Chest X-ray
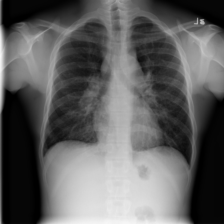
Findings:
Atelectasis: negative
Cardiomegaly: negative
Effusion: negative
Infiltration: negative
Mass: negative
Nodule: negative
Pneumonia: negative
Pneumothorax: negative
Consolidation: negative
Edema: negative
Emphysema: negative
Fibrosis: negative
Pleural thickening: negative
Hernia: negative